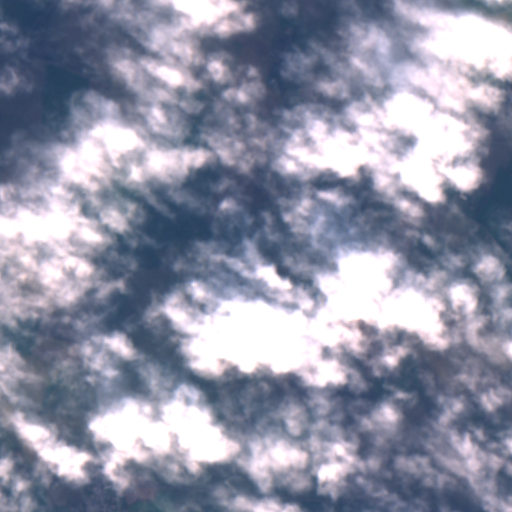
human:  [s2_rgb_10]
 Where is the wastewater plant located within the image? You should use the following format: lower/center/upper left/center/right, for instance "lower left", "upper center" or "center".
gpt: The wastewater plant is located in the center right of the image.
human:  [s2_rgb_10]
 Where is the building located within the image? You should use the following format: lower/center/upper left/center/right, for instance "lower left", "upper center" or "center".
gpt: There is no building in the image.